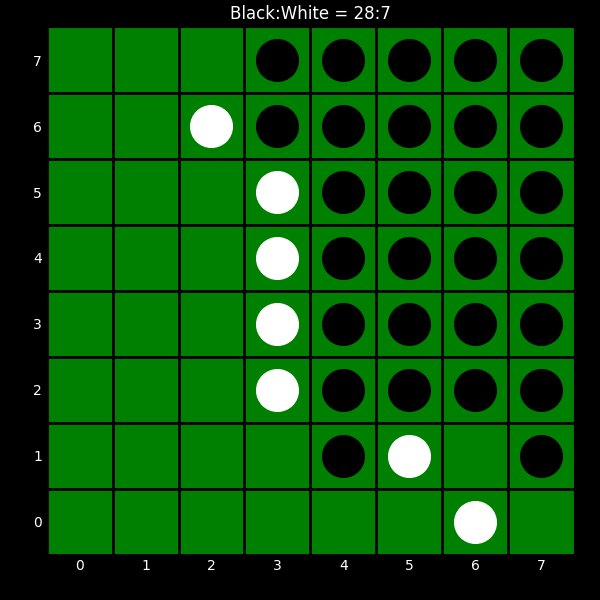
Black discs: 28
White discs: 7